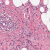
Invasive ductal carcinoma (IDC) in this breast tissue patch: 1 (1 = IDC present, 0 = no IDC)